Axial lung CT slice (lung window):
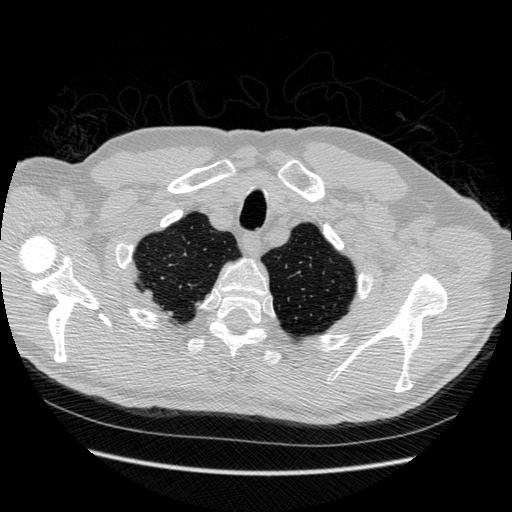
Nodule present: no